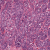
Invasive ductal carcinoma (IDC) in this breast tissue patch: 0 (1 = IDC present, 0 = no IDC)